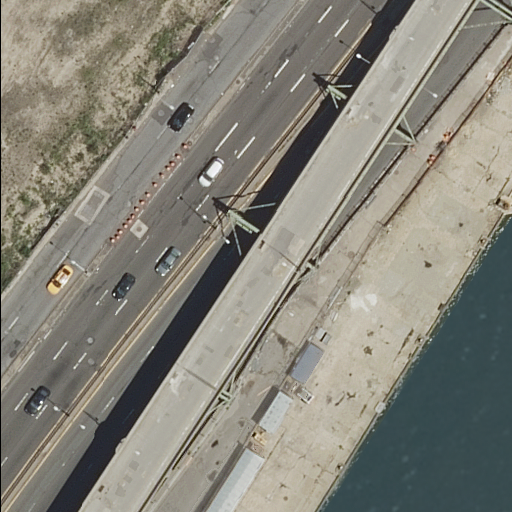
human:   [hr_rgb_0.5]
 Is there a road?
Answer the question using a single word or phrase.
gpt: yes

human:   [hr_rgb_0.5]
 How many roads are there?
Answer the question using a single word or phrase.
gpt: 6

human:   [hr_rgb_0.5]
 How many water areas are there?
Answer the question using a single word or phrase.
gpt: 1

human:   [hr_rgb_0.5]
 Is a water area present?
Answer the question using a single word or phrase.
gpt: yes

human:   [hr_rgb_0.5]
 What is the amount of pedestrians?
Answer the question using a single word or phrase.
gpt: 1

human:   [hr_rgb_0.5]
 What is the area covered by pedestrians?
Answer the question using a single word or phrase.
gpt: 1935m2

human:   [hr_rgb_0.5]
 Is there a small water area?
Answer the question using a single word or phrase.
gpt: no

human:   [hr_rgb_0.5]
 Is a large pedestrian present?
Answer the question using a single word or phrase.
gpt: yes

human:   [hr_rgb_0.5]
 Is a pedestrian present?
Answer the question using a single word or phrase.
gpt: yes

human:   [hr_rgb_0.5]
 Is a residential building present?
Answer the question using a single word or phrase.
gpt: no

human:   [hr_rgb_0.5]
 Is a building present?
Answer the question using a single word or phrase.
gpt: no

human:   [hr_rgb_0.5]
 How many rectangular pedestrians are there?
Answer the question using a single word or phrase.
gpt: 0

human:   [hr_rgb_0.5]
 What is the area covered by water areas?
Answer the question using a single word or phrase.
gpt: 1201m2

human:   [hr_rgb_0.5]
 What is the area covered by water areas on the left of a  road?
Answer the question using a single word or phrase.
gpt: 0m2

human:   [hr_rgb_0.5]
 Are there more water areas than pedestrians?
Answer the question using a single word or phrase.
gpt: no

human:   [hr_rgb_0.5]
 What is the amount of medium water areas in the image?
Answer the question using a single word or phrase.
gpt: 0

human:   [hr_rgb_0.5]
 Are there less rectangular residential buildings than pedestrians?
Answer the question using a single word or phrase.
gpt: yes

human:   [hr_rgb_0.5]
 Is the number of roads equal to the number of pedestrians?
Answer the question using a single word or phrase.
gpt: no

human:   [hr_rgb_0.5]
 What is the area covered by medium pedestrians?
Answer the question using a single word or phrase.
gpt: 0m2

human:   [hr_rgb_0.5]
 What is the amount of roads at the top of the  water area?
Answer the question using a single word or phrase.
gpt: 1

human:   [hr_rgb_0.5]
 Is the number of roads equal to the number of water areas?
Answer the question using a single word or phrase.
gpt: no

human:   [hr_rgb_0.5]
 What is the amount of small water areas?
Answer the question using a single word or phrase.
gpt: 0

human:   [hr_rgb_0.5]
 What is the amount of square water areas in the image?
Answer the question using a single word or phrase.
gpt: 0

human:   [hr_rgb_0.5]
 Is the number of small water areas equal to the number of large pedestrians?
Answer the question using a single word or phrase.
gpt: no

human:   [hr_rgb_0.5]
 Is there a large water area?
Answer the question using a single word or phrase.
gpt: yes

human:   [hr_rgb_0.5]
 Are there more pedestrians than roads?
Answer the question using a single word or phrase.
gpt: no

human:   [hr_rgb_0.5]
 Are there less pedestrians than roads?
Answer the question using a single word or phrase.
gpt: yes

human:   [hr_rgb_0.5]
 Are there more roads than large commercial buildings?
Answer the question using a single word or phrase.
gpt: yes

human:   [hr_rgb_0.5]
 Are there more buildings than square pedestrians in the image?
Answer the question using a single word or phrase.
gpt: no

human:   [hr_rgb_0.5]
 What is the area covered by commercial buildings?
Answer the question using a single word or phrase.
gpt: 0m2

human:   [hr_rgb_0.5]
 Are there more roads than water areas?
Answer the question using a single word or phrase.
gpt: yes

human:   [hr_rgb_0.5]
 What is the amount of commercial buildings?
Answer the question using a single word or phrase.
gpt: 0

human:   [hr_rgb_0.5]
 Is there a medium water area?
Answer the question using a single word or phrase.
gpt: no

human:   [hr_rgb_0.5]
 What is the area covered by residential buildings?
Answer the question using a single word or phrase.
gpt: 0m2

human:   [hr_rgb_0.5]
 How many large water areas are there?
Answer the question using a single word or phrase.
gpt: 1

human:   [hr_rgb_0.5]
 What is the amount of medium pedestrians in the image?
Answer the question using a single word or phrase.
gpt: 0

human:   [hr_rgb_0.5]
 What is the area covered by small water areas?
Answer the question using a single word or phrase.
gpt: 0m2

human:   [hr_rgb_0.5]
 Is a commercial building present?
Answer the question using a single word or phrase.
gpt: no

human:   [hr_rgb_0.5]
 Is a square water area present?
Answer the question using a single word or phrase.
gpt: no

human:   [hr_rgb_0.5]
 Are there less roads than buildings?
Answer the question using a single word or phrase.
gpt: no

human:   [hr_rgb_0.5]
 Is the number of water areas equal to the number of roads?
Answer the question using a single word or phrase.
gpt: no

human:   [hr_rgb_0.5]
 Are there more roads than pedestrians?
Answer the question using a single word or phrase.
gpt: yes

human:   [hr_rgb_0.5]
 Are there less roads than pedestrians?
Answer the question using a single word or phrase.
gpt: no

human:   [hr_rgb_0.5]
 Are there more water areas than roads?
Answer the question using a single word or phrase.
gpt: no

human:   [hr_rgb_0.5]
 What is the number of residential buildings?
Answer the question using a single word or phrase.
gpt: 0

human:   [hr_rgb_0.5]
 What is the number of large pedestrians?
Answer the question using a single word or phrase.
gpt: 1

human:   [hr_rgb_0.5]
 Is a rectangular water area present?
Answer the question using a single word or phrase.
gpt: yes

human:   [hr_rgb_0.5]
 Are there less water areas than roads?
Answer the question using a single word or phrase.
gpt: yes

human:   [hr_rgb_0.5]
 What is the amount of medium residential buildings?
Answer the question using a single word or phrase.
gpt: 0

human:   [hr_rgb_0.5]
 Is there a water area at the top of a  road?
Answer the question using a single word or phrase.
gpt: no

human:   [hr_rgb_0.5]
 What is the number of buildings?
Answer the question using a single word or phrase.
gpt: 0

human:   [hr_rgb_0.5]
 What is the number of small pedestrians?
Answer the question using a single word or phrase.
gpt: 0

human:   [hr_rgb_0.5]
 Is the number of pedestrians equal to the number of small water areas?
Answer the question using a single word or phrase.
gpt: no

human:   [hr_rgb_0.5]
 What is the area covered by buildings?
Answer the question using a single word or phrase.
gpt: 0m2

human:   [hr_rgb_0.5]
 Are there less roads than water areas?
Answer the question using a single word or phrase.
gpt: no

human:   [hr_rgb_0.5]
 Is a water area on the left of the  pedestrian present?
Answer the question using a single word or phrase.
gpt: no

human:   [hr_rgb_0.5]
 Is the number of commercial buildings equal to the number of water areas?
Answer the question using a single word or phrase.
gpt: no

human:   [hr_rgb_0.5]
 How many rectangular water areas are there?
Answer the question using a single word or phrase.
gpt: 1

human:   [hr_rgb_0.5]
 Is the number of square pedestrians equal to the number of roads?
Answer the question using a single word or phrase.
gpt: no

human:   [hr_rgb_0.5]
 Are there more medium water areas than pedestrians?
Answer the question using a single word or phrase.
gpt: no

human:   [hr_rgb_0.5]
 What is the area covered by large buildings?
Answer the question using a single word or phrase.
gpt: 0m2

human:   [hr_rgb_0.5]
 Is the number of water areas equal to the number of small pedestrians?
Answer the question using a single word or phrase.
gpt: no

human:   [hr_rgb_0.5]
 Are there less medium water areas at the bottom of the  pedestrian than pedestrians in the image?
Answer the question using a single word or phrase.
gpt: yes

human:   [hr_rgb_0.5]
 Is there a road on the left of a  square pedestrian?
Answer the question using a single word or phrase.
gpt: no